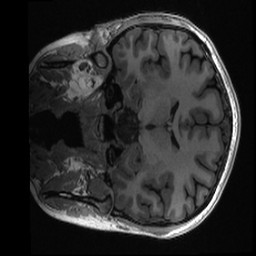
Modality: T1w
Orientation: coronal
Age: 19
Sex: female